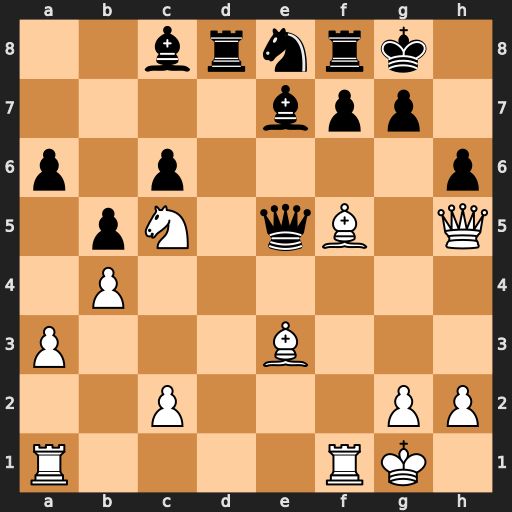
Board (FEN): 2brnrk1/4bpp1/p1p4p/1pN1qB1Q/1P6/P3B3/2P3PP/R4RK1
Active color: w
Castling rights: -
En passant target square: -
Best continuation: Bh7+ Kxh7 Qxe5